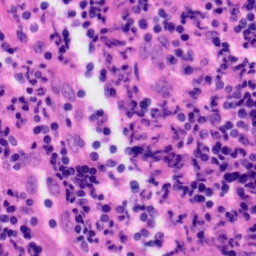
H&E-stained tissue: Tonsil